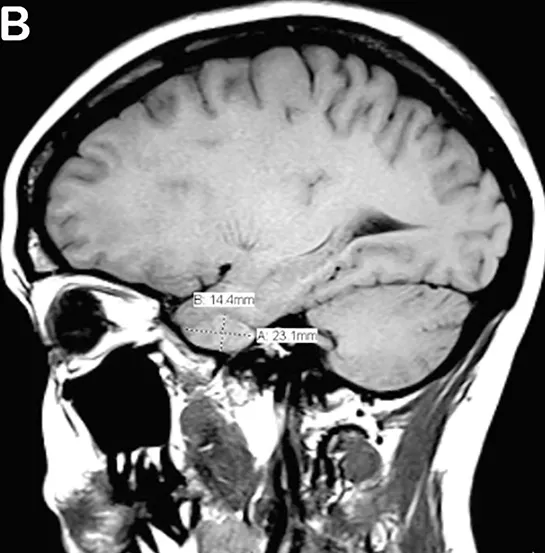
Pre-operative images. B) Sagittal T1 MRI revealed small extra-axial meningioma along right medial sphenoid wing.
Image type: radiology (mri)